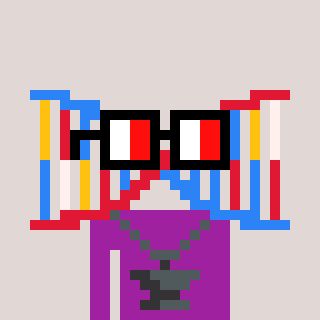
a pixel art character with square glasses with black frames and red eyes, a dna-shaped head and a magenta-colored body on a warm background